Interaction volume radius: 5 \u00c5
Interaction volume height: 25 \u00c5
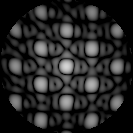
Disorder parameter: 0.09657